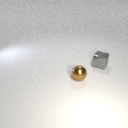
small gray metal cube to the right of small brown metal sphere